Question: I have an unordered list that contains multiple list items (represented by green boxes).
Each list item contains a div called "titlebox" which you can see in my screenshot below. It says "Top Line Shorter Than Bottom".

You can see how the top line is shorter than the bottom. This is done using the script posted below. However, this script calls on "titlebox" in order to work. Long story short, I updated my site to use list items instead of divs to produce the title, but simply substituting "titlebox" with "li" in the script doesn't produce the desired result.
Here is the code for the current list item (including titlebox div):
'''
<li class="list__item2">
<figure class="list__item__inner">
<p class="vignette" style="background-image:url(http://www.fakeimage.com/image.jpg)"></p>
<div class="titlebox">Top Line Shorter Than Bottom</div>
<div class="locationbox">Sample Title</div>
<div class="pricebox">Sample Title</div>
</li>
'''
and the script that makes top line shorter is:
'''
<script type='text/javascript'>
$(document).ready(function() {
$(".titlebox").each(function(){
var len = $(this).text().length,
words = $(this).text().split(" "),
line1 = [],
line2 = [],
html = "";
// iterate through each word in the title
$.each(words, function(i,word){
// if line 1's current length plus the length of this word
// is less than half the total characters, add word to line 1
// else add to line 2
// (check index of word to maintain order)
if((line1.join(" ")+" "+word).length < (len/2) && (i == line1.length)){
line1.push(word);
} else {
line2.push(word);
}
});
// concatenate the results with a '<br>' separating the lines
html = line1.join(" ")+"<br>"+line2.join(" ");
// replace the .titlebox content with this new html string
$(this).html(html);
});
});
</script>
'''
But my NEW html code doesn't use titlebox div, instead it produces the list item (green box) using this code:
'''
<div class="block2 personal fl">
<h2 class="title"></h2>
<div class="content">
<p class="price">
<p class="vignette" style="background-image:url(http://www.fakeimage.com/image.jpg)"></p>
</p>
</div>
<ul class="features">
<li>Top Line Shorter Than Bottom</li>
<li>Sample Title</li>
<li>Sample Title</li>
</ul>
</div>
'''
I want the line '<li>Top Line Shorter Than Bottom</li>' to be called on within the script posted above. How do I do this?
Thank you!
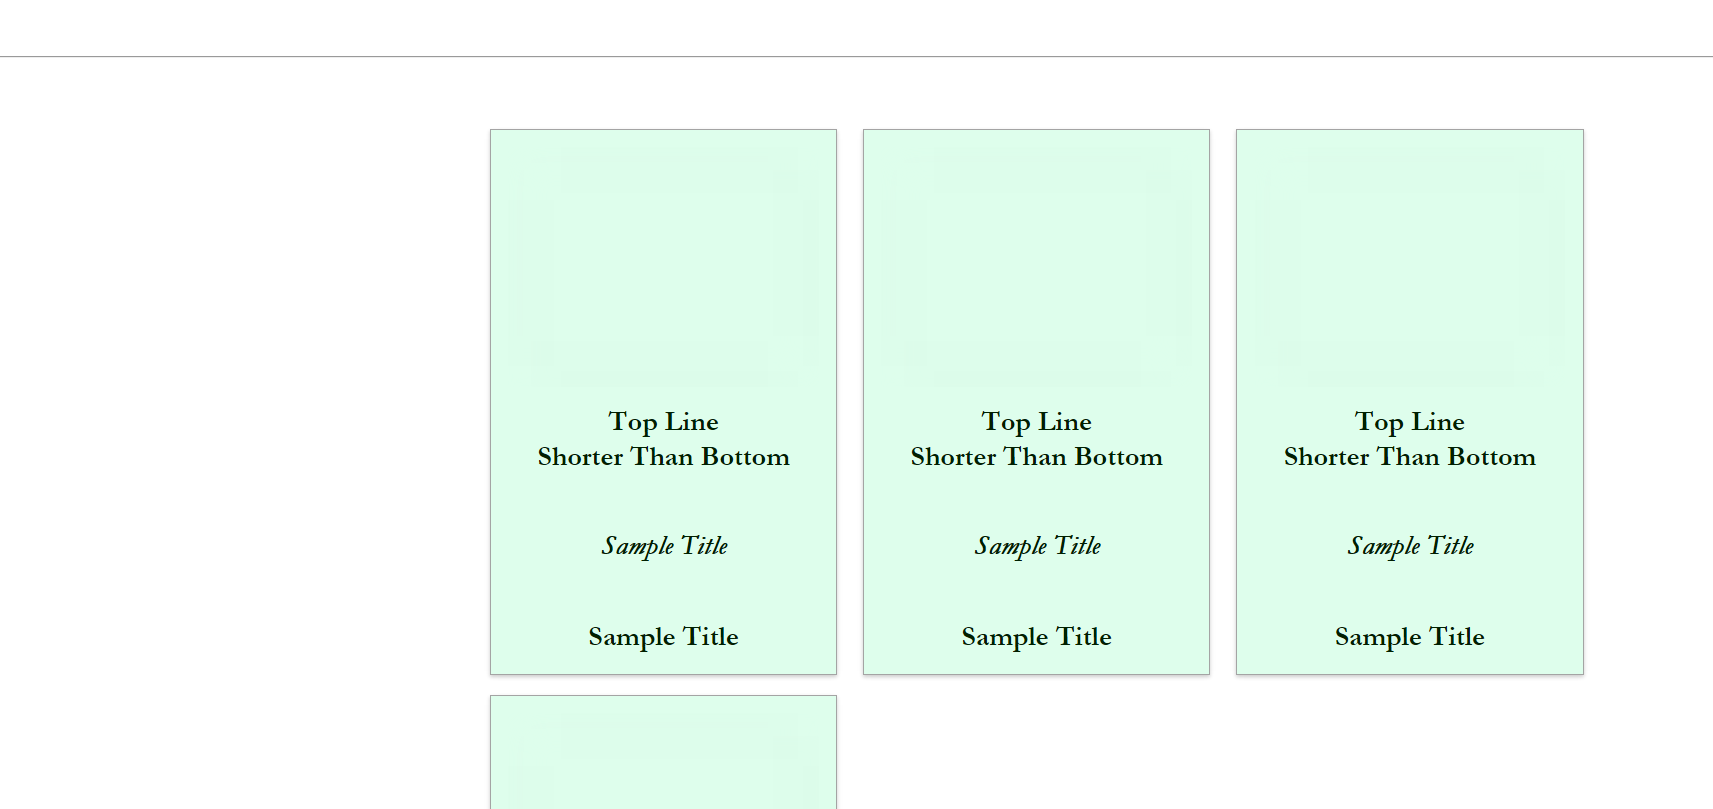
Answer: You need to change your javascript to select the proper element:
'''
$(".features li:first-child").each(function(){...
'''
OR, if you have access to update the HTML, you can add a class to your list item, in which case you don't need to update your javascript at all:
'''
<ul class="features">
<!-- add the class to the first list item -->
<li class="titleBox">Top Line Shorter Than Bottom</li>
<li>Sample Title</li>
<li>Sample Title</li>
</ul>
<script type='text/javascript'>
$(document).ready(function() {
$(".titlebox").each(function(){
...
'''